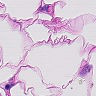
Metastatic tissue present: no